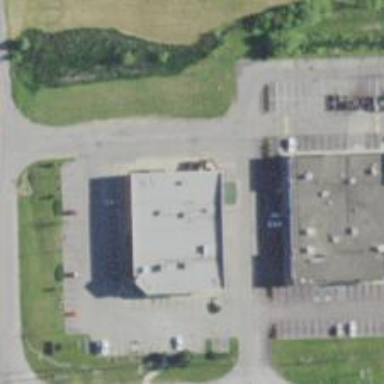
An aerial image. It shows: Pharmacy providing healthcare services.